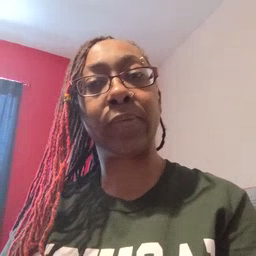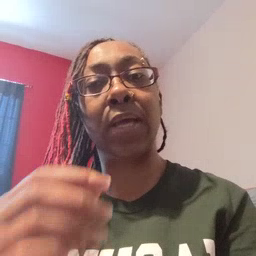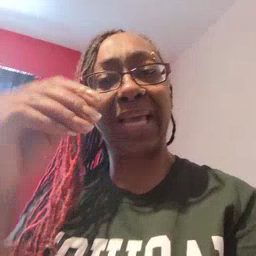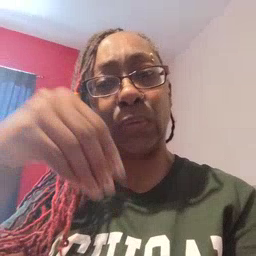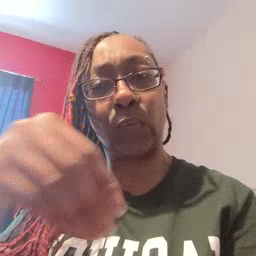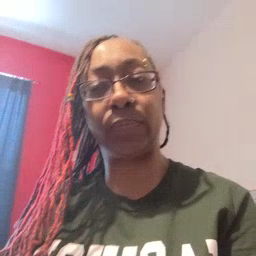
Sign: into